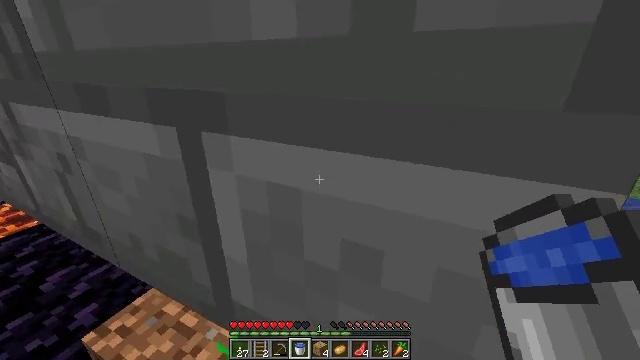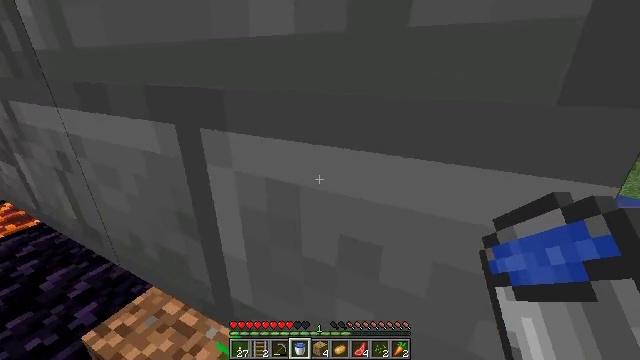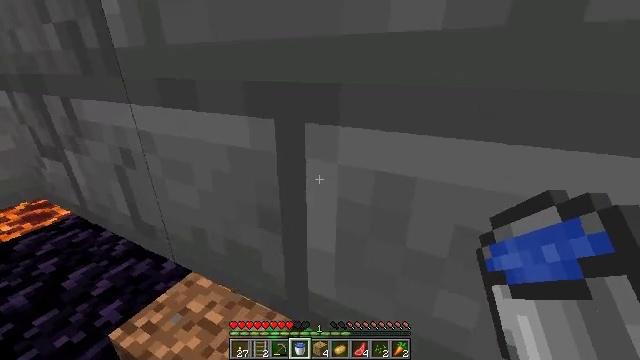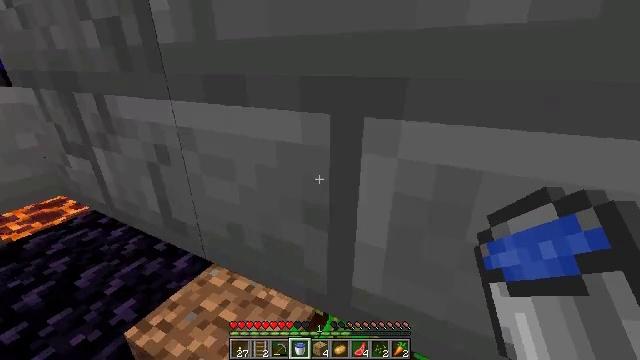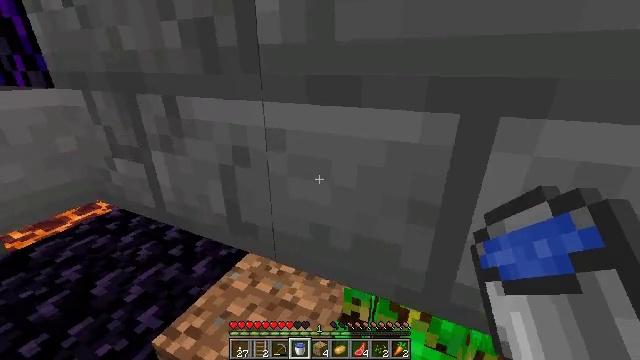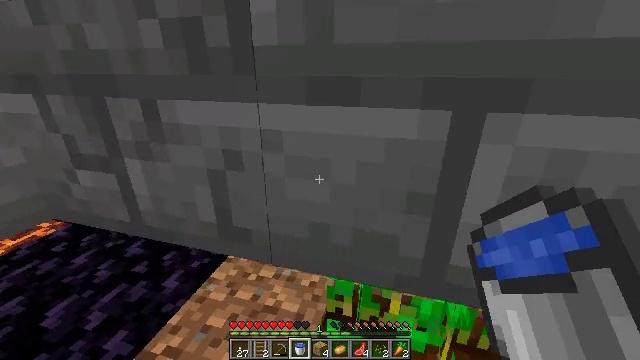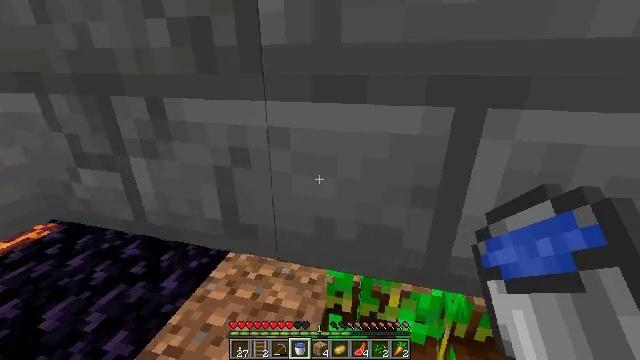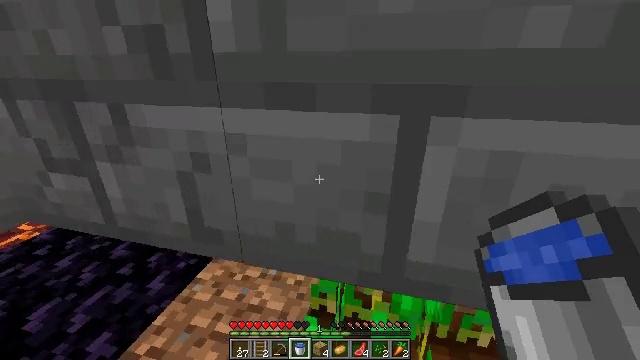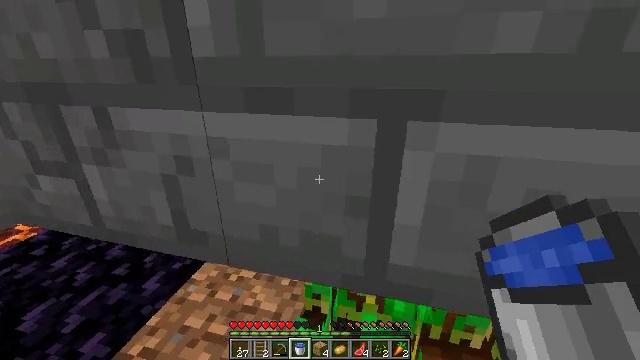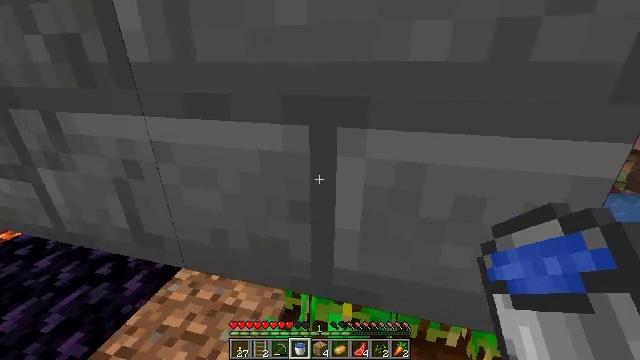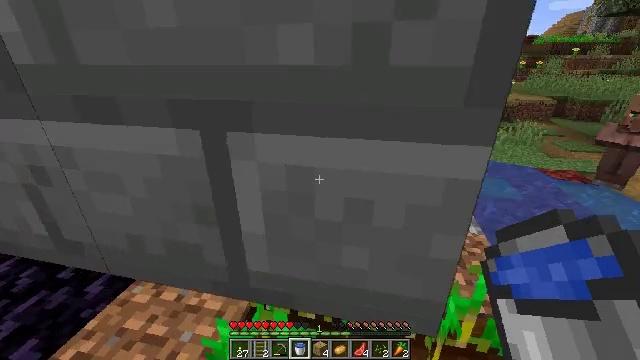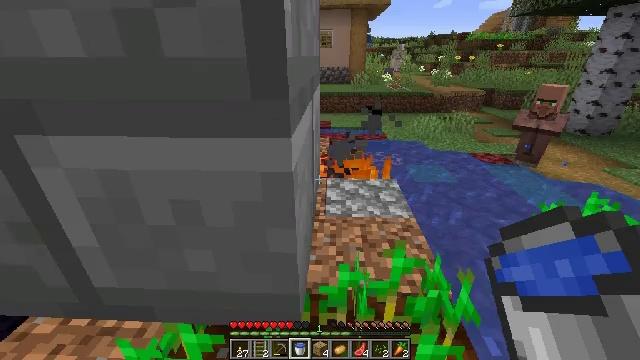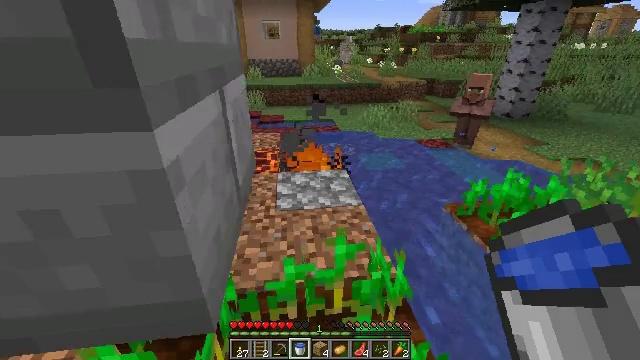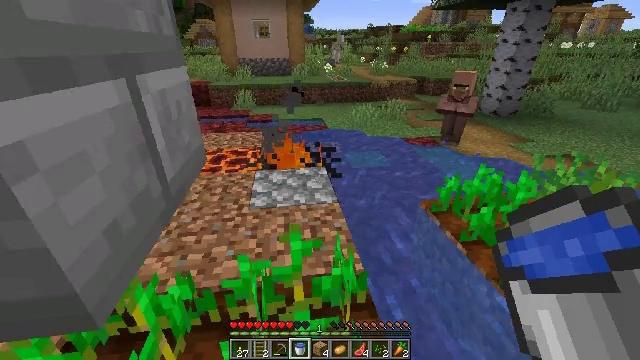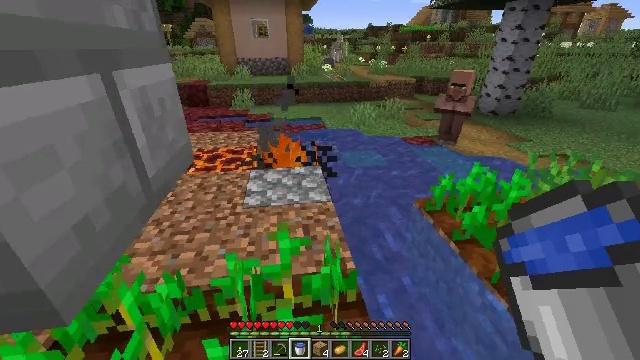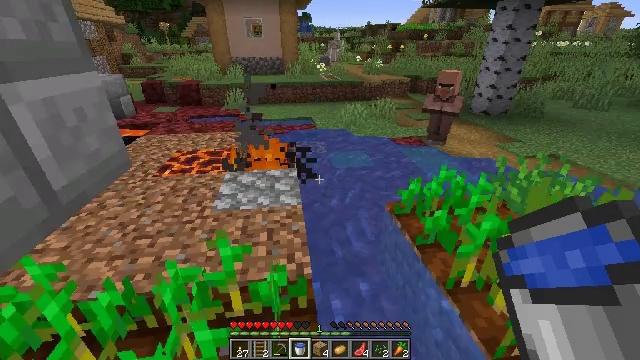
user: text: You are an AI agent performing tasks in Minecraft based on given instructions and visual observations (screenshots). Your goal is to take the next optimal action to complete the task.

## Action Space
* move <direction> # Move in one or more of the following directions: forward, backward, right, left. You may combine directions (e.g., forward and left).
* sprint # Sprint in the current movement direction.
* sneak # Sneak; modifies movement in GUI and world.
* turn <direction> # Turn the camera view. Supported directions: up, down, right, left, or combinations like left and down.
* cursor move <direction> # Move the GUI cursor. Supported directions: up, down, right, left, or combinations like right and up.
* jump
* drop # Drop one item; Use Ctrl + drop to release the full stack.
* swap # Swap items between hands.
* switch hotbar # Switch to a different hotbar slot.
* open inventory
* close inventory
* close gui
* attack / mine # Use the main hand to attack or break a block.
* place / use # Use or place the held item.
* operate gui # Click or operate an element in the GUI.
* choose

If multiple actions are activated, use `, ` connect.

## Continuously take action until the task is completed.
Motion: motion action
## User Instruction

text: Collect cracked stone bricks from ruins.
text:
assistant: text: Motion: move left
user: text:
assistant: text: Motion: move left
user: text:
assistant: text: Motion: move left
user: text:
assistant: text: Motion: move left, turn right
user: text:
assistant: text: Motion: move left, turn right
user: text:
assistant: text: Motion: move right, turn right
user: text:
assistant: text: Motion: move right
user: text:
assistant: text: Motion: move right
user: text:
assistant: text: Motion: move right
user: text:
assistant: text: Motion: move right, turn right and down
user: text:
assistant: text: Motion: move right, turn right
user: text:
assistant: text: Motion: move right, turn right and down
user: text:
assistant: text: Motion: move right, turn right
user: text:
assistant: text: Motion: move right
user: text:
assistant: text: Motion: move right
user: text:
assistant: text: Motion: move right
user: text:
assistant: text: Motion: move right
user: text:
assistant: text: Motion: move right
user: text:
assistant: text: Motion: move forward and move right, turn left
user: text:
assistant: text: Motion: move forward and move right, turn left
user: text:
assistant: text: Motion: move forward and move right, turn left
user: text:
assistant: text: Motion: move forward and move right, turn left and up
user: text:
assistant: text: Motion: move forward, turn left
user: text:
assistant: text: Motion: move forward, turn left
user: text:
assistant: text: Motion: move forward, turn left
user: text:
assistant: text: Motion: move forward
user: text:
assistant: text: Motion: move forward
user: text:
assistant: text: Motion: move forward
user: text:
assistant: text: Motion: move forward
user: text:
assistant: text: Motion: move forward